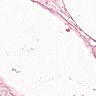
Metastatic tissue present: no